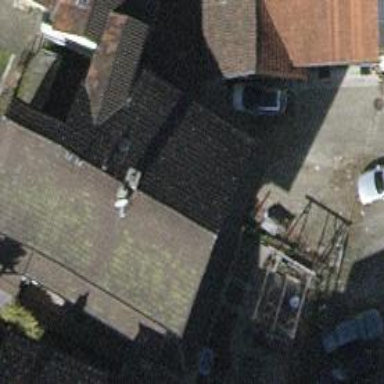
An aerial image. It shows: Building with skillion roof shape.